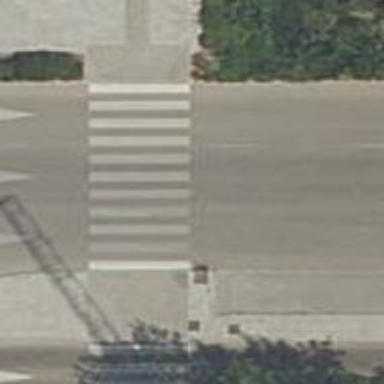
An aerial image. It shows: Uncontrolled road crossing.